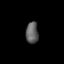
Tissue: lung
Cell type: T cells
Senescence score: 0.2337
Nuclear area (px): 258
Mean DAPI intensity: 97.295